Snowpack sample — Buffalo Mountain, Silverthorne, Colorado, USA (1/25/25, 10:11 AM MST)
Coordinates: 39.6222, -106.1139
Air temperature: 22 °F
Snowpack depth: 110 cm
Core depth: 40 cm
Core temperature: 46.4 °F
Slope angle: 12°, slope face: 102°
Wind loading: high
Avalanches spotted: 0
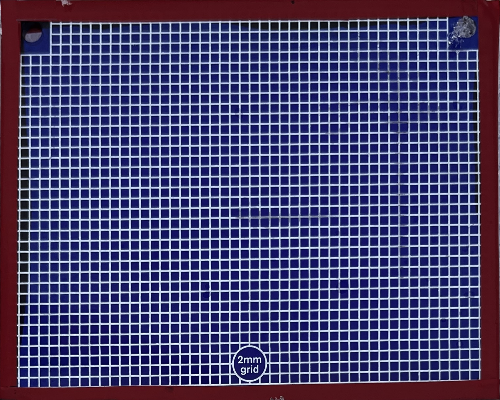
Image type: profile
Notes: No avalanches nearby, collected on the outskirts of a fire break 15 meters from the treeline, on way to Buffalo and Red Mountain